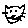
Label: cat